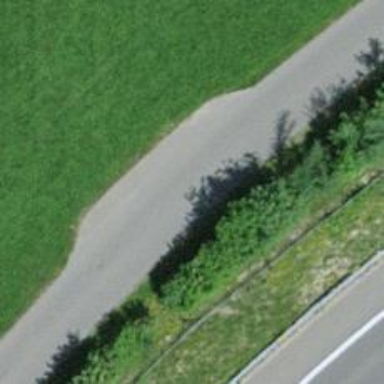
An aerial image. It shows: Passing place on the road.